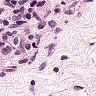
Metastatic tissue present: yes